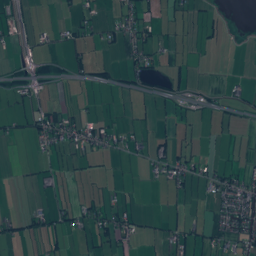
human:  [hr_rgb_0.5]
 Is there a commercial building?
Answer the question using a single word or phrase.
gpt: yes

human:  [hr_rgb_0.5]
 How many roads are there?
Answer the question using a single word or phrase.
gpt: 275

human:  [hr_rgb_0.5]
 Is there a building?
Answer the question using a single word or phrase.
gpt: yes

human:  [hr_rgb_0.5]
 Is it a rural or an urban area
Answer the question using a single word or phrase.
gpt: urban

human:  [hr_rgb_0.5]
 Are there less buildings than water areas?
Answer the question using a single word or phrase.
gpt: no

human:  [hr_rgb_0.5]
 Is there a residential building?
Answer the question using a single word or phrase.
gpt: yes

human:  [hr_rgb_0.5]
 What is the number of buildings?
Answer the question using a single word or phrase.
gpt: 914

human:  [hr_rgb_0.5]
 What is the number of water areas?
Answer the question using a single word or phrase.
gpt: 54

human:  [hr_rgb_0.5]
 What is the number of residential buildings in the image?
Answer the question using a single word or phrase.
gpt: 900

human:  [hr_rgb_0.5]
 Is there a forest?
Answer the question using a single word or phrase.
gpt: yes

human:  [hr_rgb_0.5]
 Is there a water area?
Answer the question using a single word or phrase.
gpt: yes

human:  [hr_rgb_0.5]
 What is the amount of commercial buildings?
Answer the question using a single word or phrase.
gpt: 4

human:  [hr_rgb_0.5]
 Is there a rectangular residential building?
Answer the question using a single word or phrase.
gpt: yes

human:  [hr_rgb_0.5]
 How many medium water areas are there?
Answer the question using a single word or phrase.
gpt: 6

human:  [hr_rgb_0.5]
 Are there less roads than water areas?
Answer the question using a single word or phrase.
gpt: no

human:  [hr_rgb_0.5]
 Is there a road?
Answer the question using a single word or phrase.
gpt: yes

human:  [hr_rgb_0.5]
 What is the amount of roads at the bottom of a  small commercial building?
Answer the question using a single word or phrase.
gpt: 123

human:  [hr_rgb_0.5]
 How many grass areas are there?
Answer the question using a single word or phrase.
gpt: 379

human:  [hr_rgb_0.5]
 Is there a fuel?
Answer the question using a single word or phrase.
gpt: yes

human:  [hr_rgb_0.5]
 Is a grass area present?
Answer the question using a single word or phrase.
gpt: yes

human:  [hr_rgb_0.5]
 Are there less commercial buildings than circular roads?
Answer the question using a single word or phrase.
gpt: no

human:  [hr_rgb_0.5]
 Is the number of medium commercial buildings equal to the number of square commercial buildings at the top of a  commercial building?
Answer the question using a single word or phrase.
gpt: yes

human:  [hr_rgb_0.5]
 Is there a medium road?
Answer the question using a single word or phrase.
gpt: no

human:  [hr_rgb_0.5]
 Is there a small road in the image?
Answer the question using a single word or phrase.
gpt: yes

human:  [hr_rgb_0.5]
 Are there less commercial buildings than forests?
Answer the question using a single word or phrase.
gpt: yes

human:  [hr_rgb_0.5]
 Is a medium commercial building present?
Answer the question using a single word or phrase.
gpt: no

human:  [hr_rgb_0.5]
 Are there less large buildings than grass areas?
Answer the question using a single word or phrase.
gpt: yes

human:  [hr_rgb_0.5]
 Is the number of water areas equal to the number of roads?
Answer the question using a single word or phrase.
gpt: no

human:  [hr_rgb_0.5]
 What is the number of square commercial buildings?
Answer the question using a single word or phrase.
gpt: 0

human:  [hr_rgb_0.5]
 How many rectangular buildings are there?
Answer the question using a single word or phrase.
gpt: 429

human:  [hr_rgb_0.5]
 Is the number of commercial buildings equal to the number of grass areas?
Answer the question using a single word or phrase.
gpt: no

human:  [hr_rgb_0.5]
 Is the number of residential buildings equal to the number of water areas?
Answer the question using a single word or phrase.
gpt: no

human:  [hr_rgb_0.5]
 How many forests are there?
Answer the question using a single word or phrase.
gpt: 53

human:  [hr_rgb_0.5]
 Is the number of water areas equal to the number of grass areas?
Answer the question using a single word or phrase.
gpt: no

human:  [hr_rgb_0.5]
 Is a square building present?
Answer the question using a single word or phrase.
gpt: yes

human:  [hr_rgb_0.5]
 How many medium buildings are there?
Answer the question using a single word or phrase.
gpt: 8

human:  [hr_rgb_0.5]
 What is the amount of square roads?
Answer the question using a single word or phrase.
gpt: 0

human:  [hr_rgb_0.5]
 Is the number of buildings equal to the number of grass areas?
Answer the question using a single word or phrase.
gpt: no

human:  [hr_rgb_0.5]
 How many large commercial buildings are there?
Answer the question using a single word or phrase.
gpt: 0

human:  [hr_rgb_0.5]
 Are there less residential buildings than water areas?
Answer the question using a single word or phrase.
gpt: no

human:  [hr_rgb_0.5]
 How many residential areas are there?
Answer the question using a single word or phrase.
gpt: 5

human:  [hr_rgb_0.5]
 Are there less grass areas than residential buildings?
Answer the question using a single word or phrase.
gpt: yes

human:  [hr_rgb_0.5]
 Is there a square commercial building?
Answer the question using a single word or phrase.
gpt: no

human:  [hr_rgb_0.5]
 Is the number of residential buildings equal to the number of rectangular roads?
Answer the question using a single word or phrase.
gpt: no

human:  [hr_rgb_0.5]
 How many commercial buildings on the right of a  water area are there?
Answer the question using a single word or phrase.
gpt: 4

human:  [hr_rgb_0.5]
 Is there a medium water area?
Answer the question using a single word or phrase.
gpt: yes

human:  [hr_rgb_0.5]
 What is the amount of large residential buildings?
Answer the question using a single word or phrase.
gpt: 0

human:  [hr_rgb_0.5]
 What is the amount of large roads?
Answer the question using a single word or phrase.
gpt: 0

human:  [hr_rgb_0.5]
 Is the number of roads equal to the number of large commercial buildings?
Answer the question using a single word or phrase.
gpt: no

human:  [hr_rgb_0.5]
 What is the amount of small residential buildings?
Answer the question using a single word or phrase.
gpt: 893

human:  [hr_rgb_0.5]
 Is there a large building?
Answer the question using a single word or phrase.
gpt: no

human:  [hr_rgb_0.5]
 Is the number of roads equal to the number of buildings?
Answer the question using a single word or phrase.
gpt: no

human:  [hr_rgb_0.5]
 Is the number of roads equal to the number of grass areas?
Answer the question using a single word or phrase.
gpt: no

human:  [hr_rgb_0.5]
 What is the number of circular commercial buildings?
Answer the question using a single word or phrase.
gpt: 0

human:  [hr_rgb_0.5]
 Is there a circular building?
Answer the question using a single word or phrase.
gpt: yes

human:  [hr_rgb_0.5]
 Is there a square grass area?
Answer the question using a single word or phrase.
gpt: no

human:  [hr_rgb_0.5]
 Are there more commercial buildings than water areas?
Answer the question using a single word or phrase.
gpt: no

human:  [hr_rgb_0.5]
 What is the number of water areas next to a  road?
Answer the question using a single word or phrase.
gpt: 54

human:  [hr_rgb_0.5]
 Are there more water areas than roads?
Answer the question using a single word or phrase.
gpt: no

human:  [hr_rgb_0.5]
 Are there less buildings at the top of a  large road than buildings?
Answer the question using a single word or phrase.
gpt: yes

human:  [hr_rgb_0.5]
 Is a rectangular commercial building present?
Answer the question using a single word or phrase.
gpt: no

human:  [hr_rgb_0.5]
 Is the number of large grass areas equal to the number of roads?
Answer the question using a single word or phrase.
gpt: no

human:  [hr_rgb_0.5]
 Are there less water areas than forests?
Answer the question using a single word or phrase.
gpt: no

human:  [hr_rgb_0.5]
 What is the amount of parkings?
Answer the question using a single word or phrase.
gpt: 6